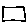
Label: square